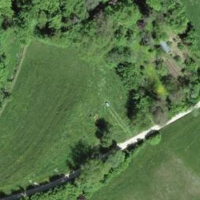
EUNIS habitat code: 25
Species observed at this site:
Prunus spinosa